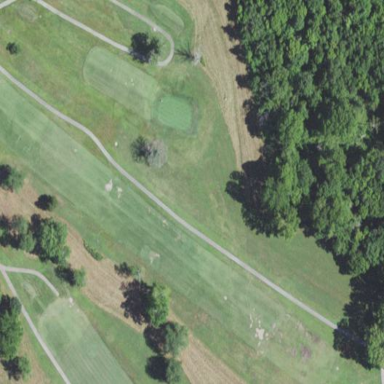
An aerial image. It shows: Grassy area designated as golf fairway.